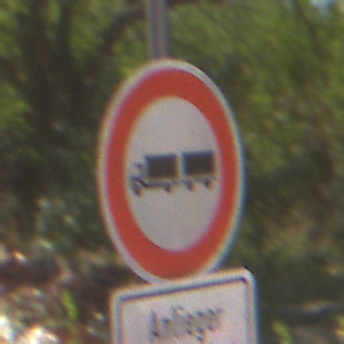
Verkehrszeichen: VerbotLastkraftwagenMitAnhaenger
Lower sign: PersonengruppenFrei2
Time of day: MorningAfternoon
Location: Outdoor (Nature)
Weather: Clear
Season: Summer
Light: Natural